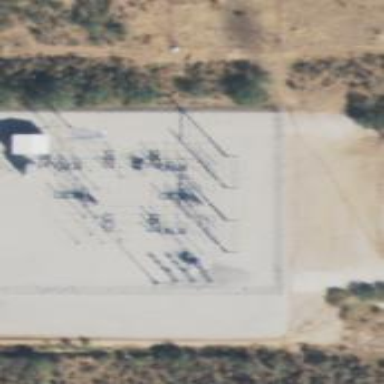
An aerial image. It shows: Switch used for power control.